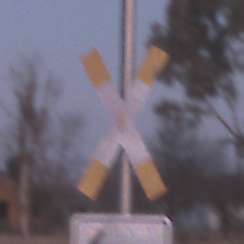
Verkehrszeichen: Andreaskreuz
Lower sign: RichtungsangabeDurchPfeile1
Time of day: SunriseSunset
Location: Outdoor (Nature)
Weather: Clear
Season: NotSpecified
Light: Natural